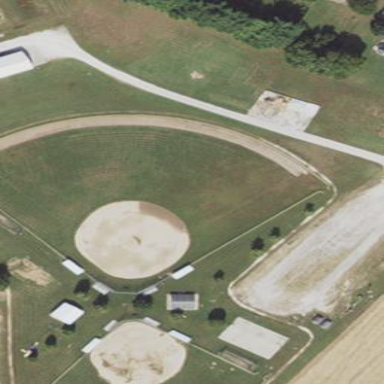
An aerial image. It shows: Baseball pitch for leisure land.